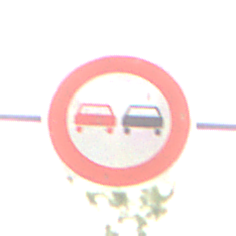
Verkehrszeichen: Ueberholverbot
Umgebung: Outdoor, Nature
Tageszeit: MorningAfternoon
Wetter: Overcast
Licht: Natural
Jahreszeit: NotSpecified
Kontrast: LowContrast